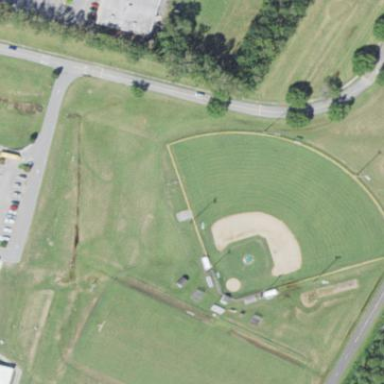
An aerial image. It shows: Baseball pitch for leisure and sports activities.